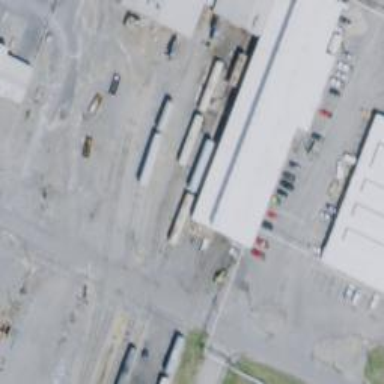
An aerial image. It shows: Rail spur service.